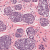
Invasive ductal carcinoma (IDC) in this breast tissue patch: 0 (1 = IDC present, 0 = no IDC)